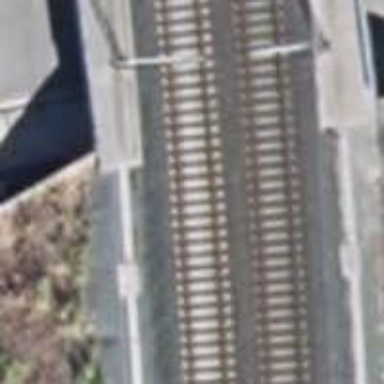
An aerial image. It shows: Bridge with electrified railway tracks featuring contact line.